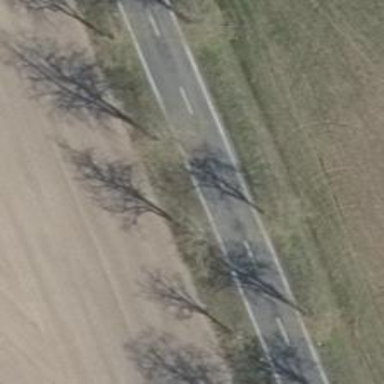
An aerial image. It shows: Beautiful avenue lined with deciduous broadleaved trees.